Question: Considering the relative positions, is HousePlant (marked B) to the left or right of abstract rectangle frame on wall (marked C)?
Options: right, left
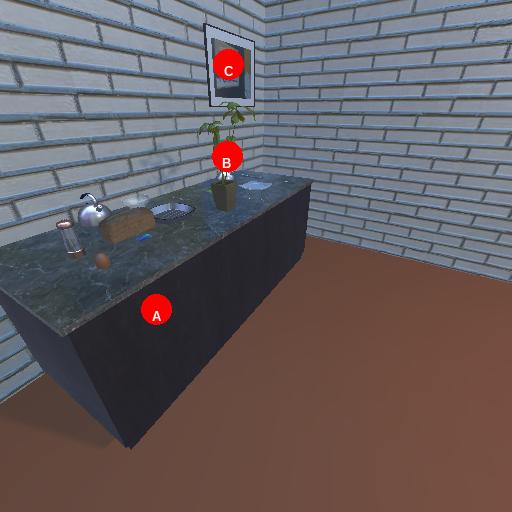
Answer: right